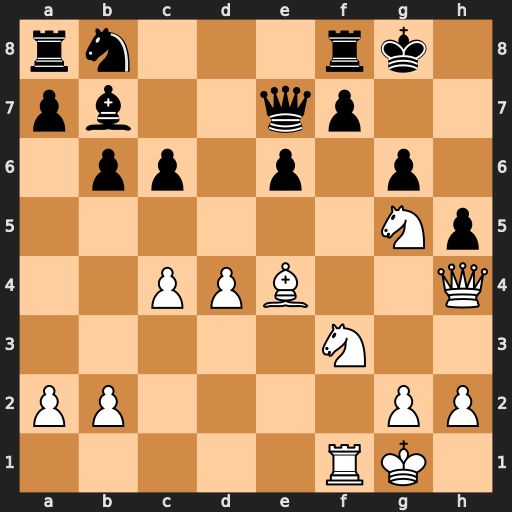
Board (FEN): rn3rk1/pb2qp2/1pp1p1p1/6Np/2PPB2Q/5N2/PP4PP/5RK1
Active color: w
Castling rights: -
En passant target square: -
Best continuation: Ne5 Nd7 Nexf7 Rxf7 Rxf7 Qxf7 Nxf7